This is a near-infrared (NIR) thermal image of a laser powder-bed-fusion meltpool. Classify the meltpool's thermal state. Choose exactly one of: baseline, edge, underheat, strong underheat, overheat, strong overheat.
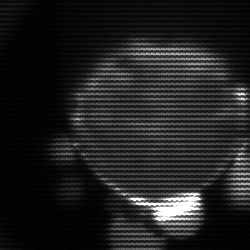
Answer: edge